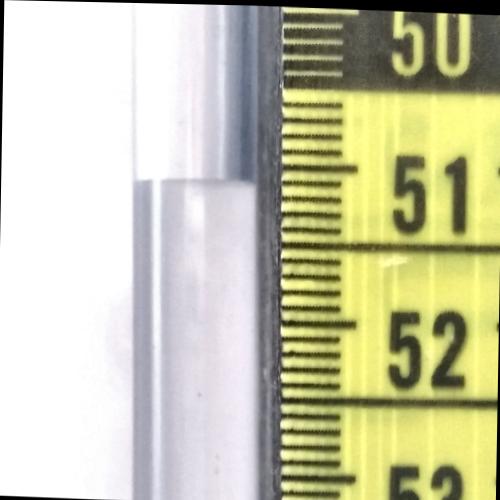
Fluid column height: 51.1 cm